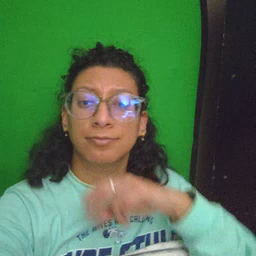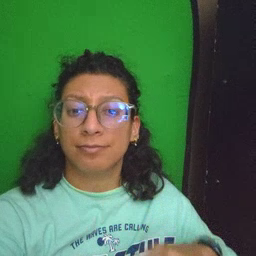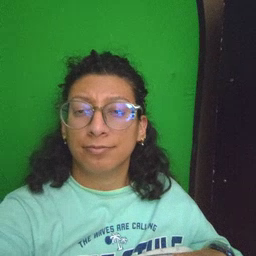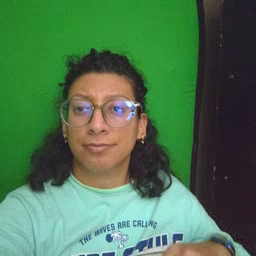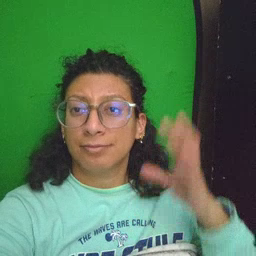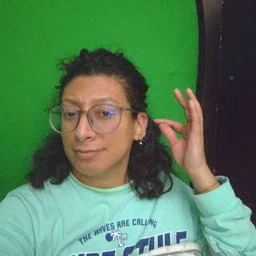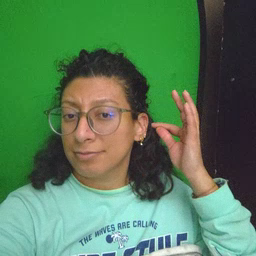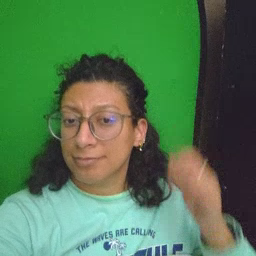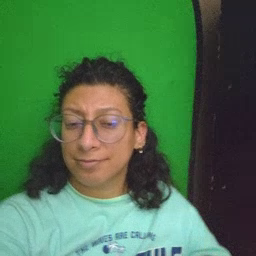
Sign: hair